Interaction volume radius: 5 \u00c5
Interaction volume height: 20 \u00c5
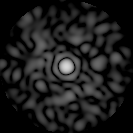
Disorder parameter: 0.8119